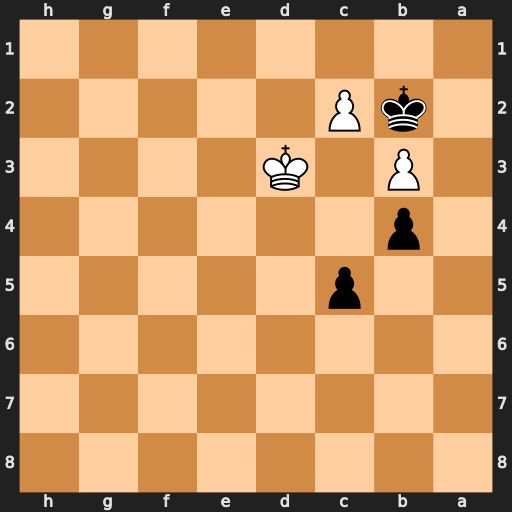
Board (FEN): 8/8/8/2p5/1p6/1P1K4/1kP5/8
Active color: b
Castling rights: -
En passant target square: -
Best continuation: Kc1 c3 Kb2 cxb4 cxb4 Kc4 Ka3